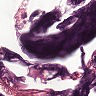
Metastatic tissue present: no